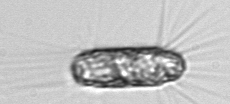
Label: Corethron_hystrix